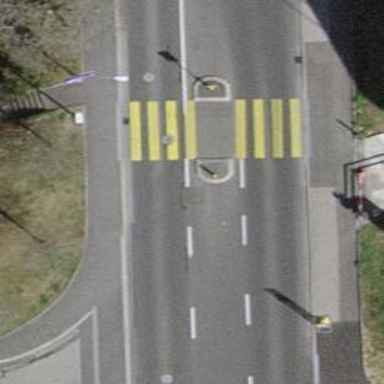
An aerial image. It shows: Uncontrolled road crossing with pedestrian island.